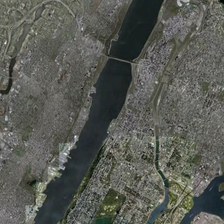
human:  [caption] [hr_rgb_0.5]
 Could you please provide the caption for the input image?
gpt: a bridge is above a big river with urban areas in two sides of it .

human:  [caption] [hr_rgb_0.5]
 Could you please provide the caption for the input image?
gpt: a bridge is above a big river with urban areas in two sides of it .

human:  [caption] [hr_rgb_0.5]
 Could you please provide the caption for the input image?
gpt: a bridge is above a big river with urban areas in two sides of it .

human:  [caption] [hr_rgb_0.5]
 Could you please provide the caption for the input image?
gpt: a bridge is above a big river with urban areas in two sides of it .

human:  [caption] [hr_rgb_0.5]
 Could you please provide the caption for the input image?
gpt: a bridge is above a big river with urban areas in two sides of it .